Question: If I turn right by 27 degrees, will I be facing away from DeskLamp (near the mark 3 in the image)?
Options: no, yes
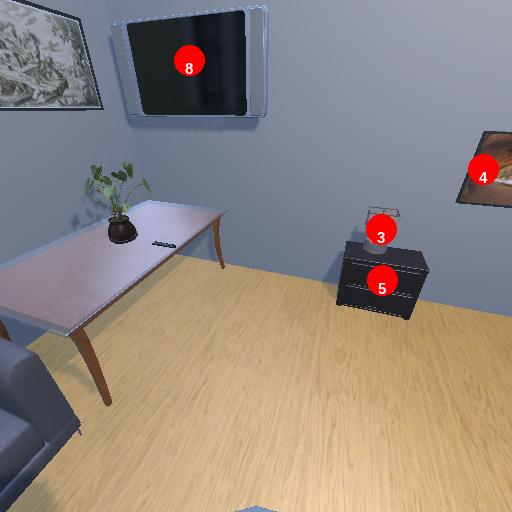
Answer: no